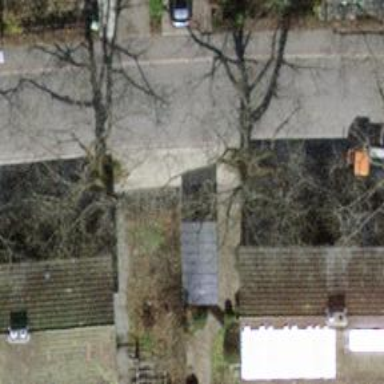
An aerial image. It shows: Avenue of deciduous broadleaved trees.